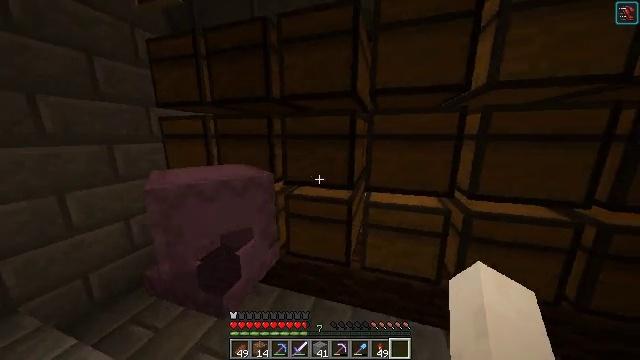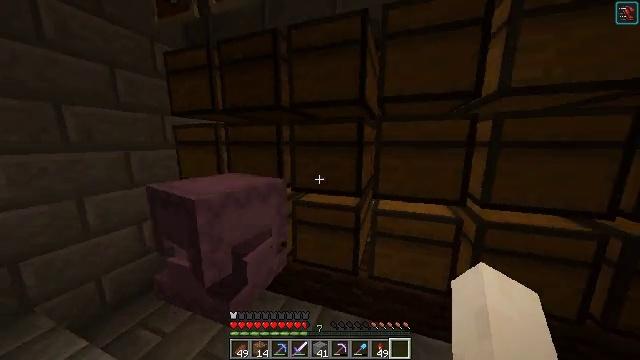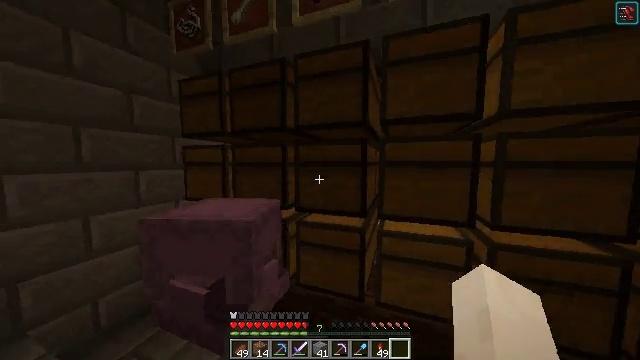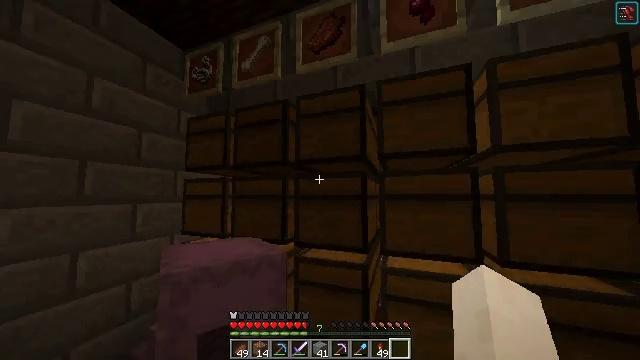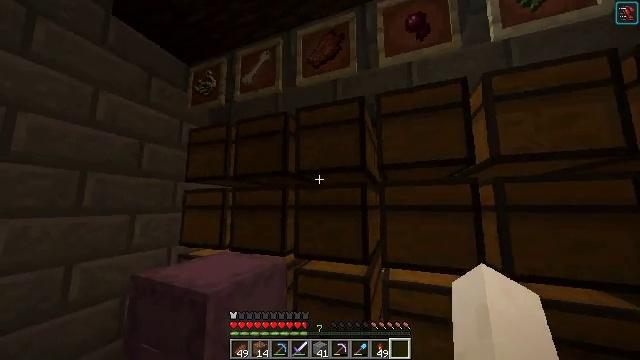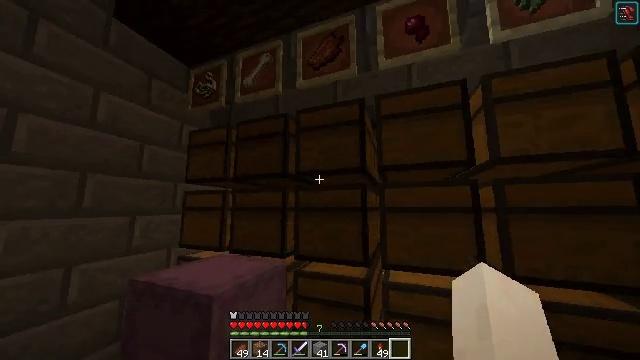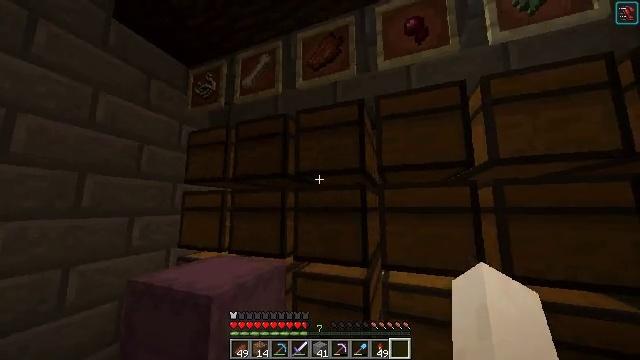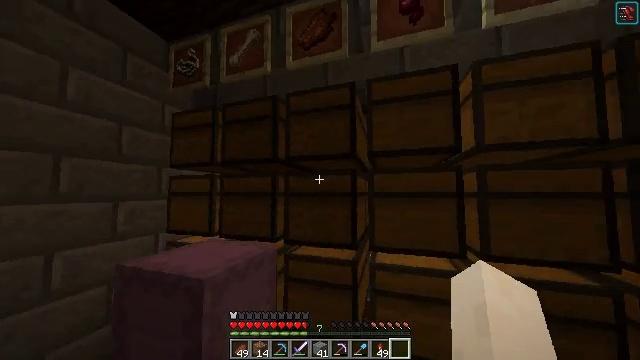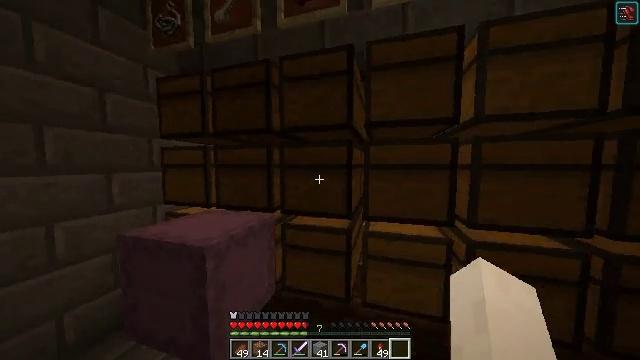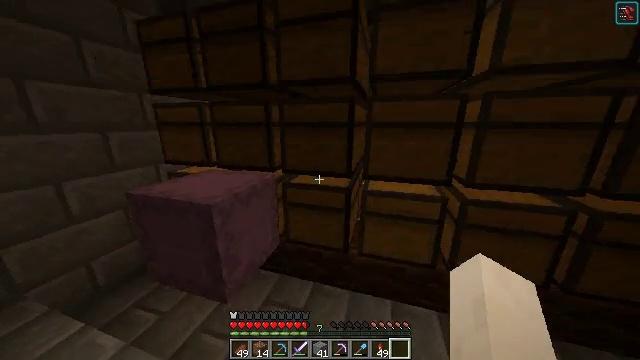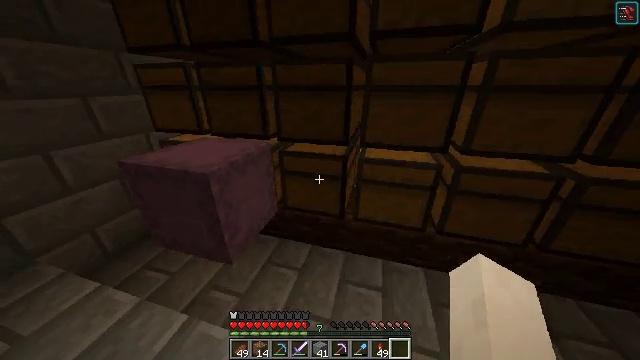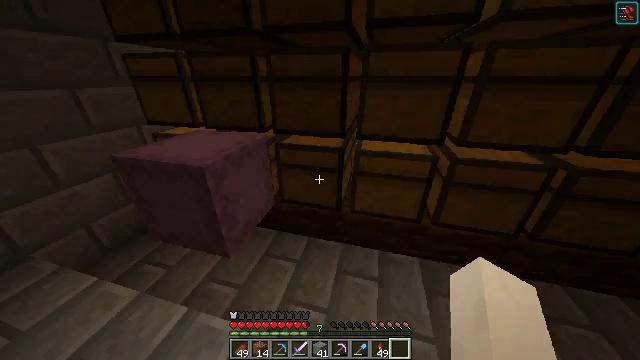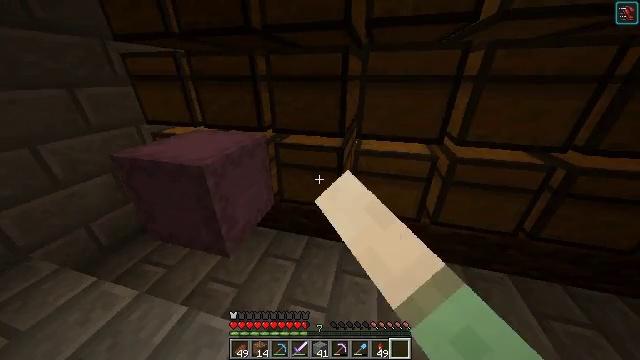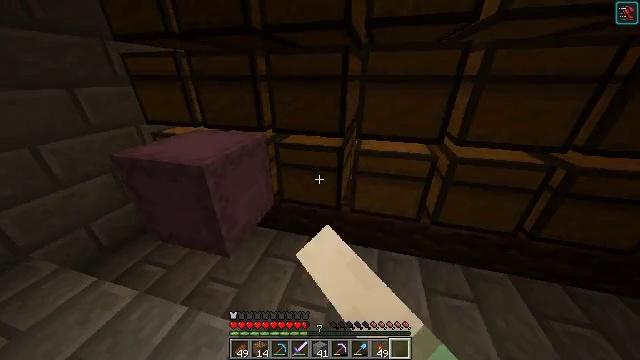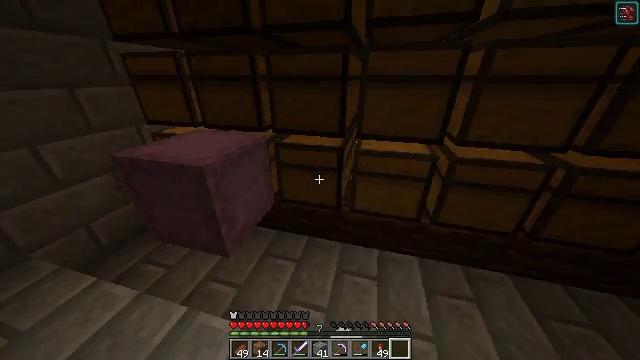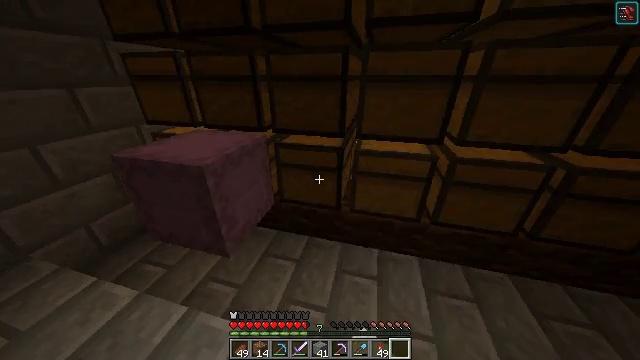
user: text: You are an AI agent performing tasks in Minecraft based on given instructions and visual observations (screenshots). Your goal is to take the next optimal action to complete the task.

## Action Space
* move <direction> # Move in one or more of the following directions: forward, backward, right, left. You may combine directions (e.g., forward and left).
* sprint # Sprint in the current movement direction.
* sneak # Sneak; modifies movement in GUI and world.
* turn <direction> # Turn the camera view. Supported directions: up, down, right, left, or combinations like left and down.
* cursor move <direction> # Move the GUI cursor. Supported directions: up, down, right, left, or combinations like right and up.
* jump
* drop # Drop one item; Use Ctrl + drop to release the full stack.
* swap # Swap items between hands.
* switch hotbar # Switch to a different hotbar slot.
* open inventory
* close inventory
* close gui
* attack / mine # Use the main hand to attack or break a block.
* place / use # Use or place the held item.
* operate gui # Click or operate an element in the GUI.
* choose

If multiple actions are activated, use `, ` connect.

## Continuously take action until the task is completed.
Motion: motion action
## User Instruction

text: Gather the shulker box for storage.
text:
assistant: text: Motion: turn left and up
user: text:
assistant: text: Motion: turn left and up
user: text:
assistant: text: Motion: turn up
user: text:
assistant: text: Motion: turn up
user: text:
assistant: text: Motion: no_op
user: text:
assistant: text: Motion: no_op
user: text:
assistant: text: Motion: turn right and down
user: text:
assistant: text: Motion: turn right and down
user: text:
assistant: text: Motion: turn down
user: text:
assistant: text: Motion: turn right and down
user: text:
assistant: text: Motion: turn right and down, use / place
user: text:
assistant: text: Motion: use / place
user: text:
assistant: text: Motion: use / place
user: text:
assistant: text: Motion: no_op
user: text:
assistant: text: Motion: no_op
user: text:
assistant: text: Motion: no_op
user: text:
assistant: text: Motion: no_op
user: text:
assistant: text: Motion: no_op
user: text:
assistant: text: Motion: no_op
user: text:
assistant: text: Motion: no_op
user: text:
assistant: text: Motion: no_op
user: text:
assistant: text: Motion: sneak
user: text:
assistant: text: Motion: sneak, cursor move down
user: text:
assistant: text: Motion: sneak, cursor move left and down
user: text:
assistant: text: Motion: sneak, cursor move left and down
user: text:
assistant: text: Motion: sneak, cursor move left and down
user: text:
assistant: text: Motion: sneak, cursor move down
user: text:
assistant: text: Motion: sneak, cursor move left
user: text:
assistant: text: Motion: sneak
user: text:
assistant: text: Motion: sneak, choose